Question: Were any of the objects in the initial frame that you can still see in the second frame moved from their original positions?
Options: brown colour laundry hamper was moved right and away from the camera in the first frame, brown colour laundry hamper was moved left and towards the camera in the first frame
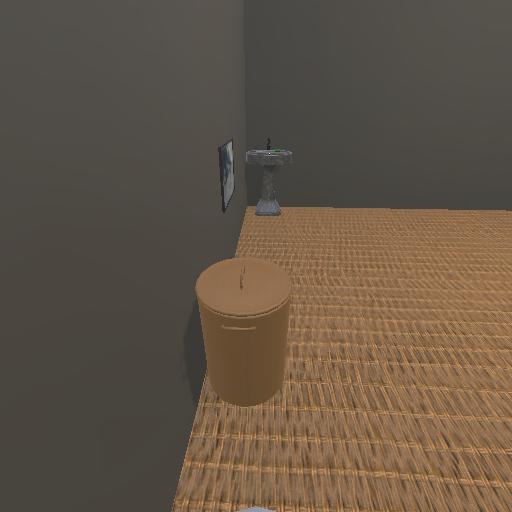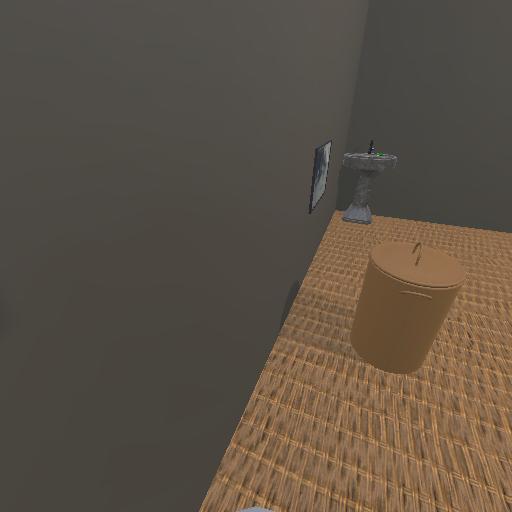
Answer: brown colour laundry hamper was moved right and away from the camera in the first frame